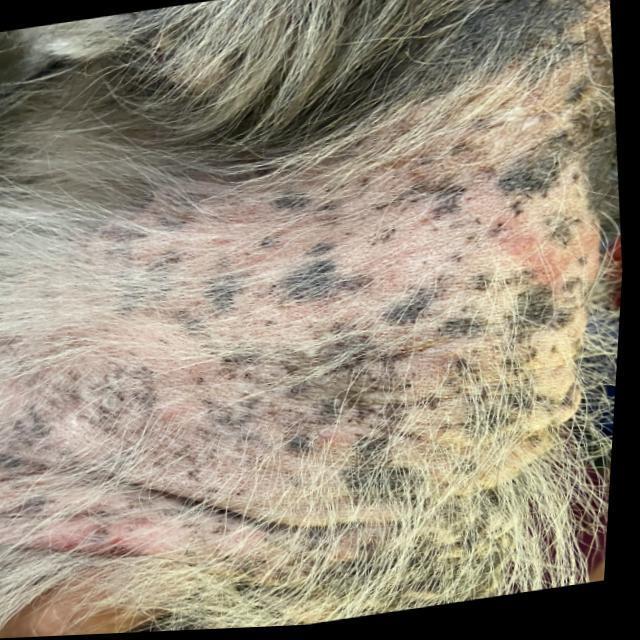
Canine demodicosis (Demodex mange) — caused by Demodex canis mites. Presents with alopecia, follicular papules, pustules, and comedones. Often localized on face and forelimbs.